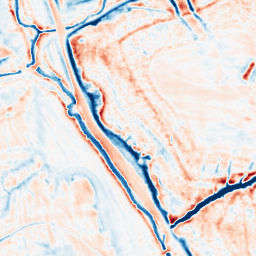
Category: multiscale
Decomposition family: dog_multiscale
Decomposition parameters: sigma_ratio: 2
n_scales: 3
base_sigma: 0.5
Upsampling method: sinc_blackman
Upsampling parameters: scale: 2
kernel_size: 4
Upsampling scale: 2